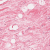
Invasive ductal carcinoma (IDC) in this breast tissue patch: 0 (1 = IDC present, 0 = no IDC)